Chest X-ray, PA view. Patient: 39 years old, sex F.
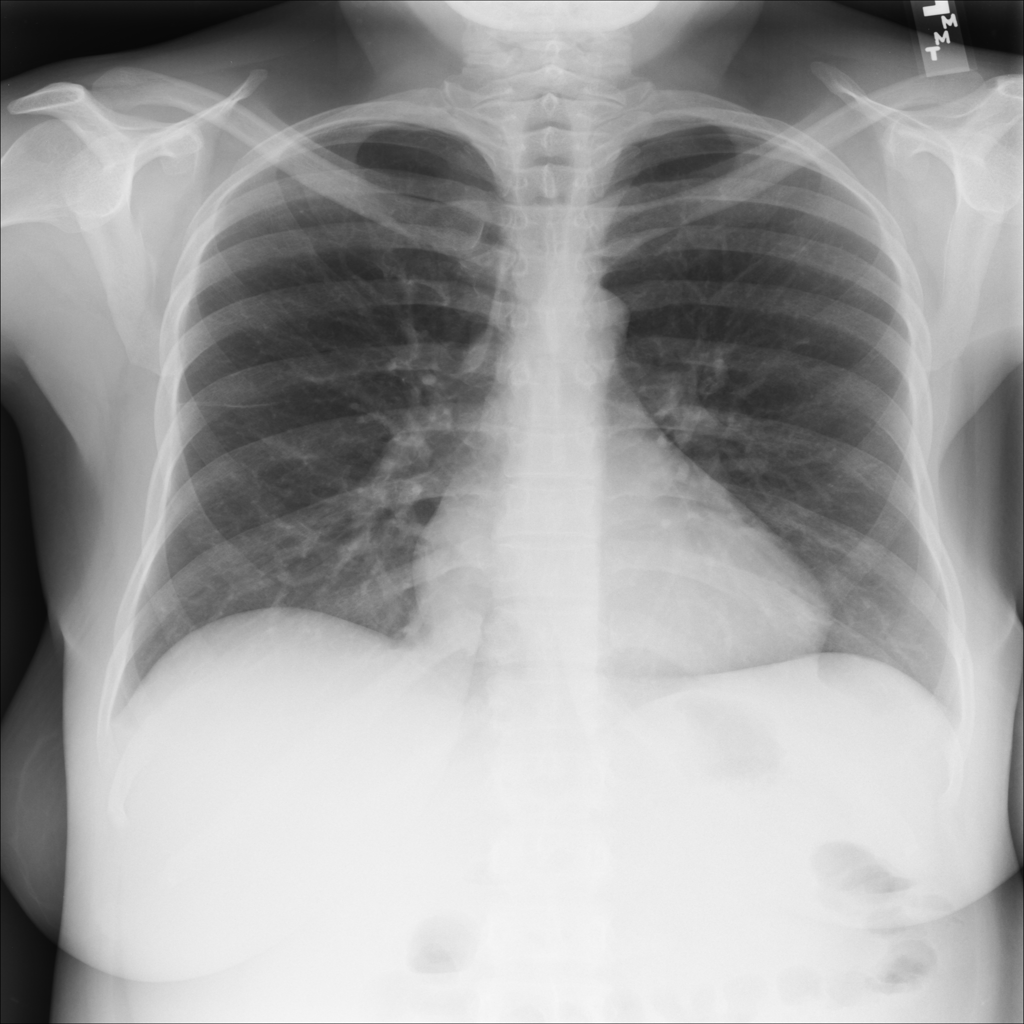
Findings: No Finding